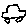
Label: car